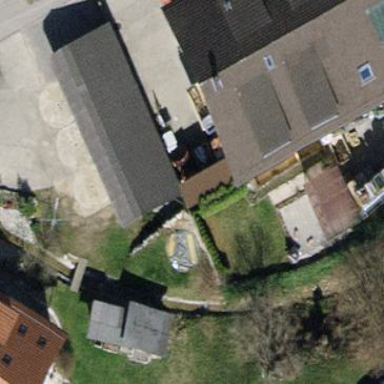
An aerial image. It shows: View of roof of building.